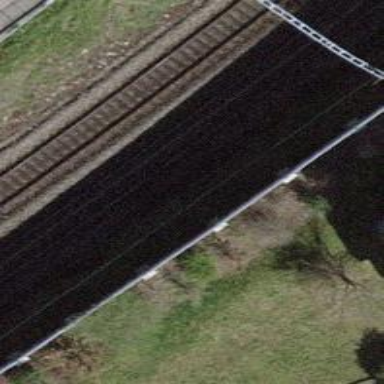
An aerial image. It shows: Noise barrier wall.